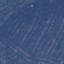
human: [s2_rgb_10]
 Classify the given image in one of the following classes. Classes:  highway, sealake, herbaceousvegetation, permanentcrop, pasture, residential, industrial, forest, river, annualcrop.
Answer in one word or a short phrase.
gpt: Residential